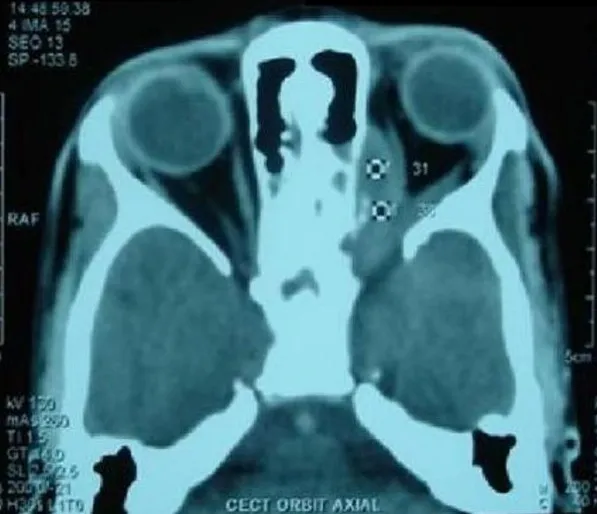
Axial CT showing mass superiorly up to superior orbital fissure with widening of fissure.
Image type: radiology (ct)